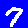
Digit: 7